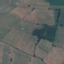
Label: Pasture